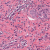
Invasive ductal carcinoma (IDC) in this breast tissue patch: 1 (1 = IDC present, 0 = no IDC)